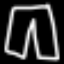
Label: pants